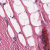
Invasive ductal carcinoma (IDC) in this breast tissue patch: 0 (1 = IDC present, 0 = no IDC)